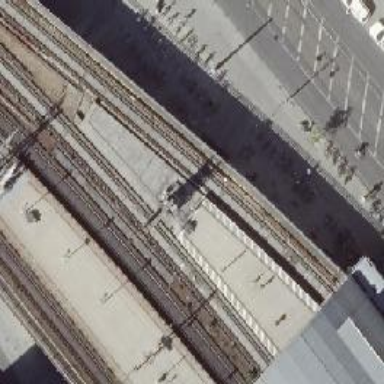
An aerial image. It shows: Viaduct bridge carrying electrified light rail line with ballastless tracks.